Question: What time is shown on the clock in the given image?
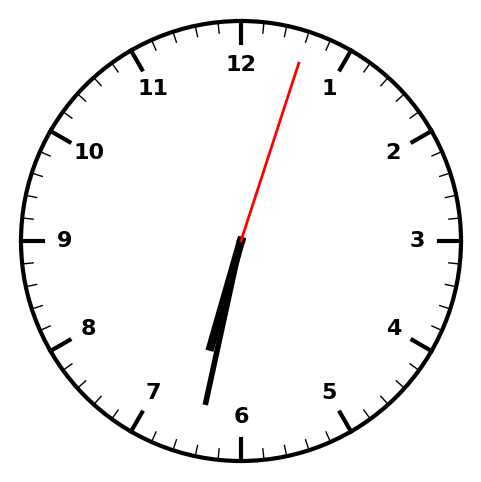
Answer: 06:32:03